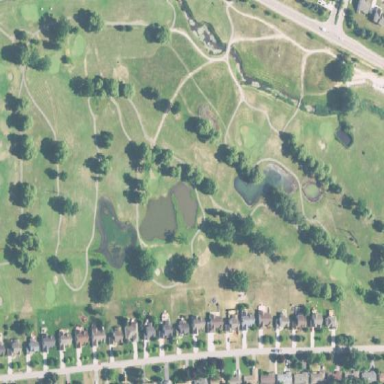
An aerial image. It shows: Golf course.